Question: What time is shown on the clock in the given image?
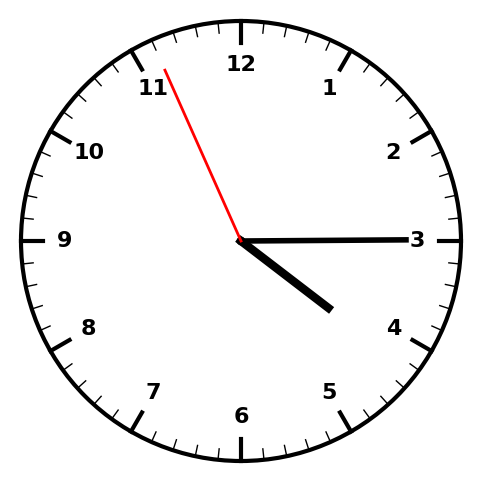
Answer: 04:14:56